Field crop: maize
Growth stage: 1
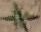
Species: atriplex